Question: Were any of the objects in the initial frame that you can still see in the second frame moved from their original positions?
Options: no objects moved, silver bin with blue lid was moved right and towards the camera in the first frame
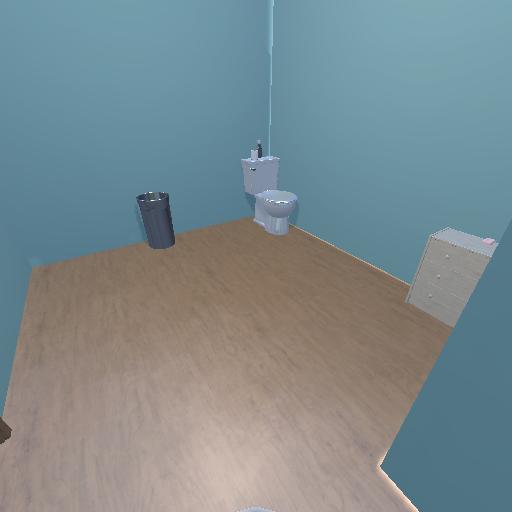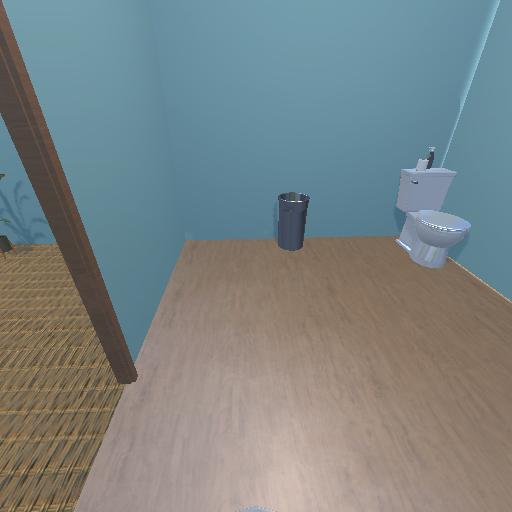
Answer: no objects moved